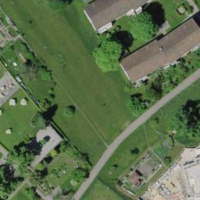
EUNIS habitat code: 53
Species observed at this site:
Fagus sylvatica